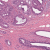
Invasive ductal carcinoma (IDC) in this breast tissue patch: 0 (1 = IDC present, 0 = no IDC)